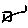
Label: square